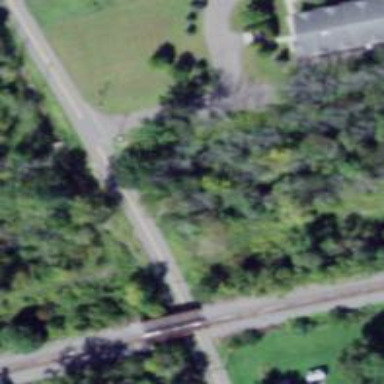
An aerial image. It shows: Abandoned railway bridge.